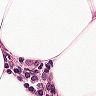
Metastatic tissue present: no